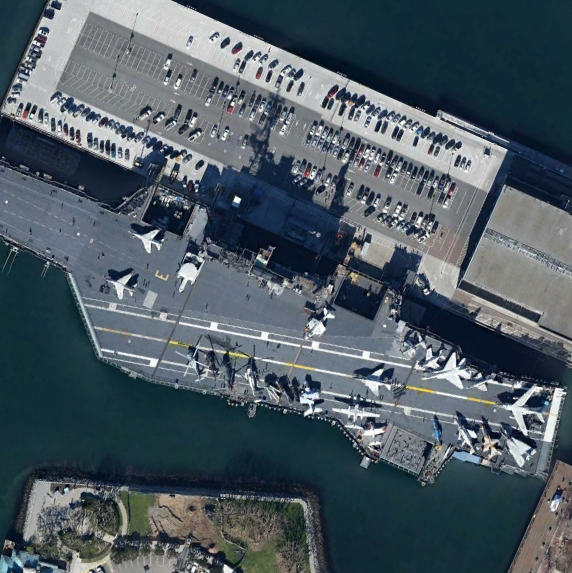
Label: aircraft_carrier